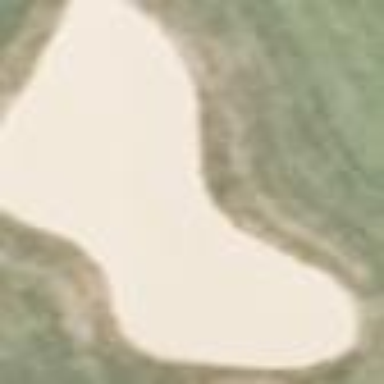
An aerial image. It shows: Golf bunker.